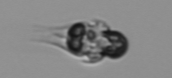
Label: Mesodinium